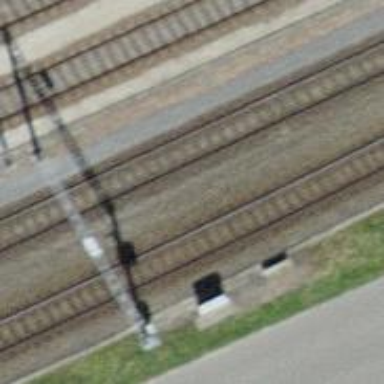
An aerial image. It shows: Rail spur service.